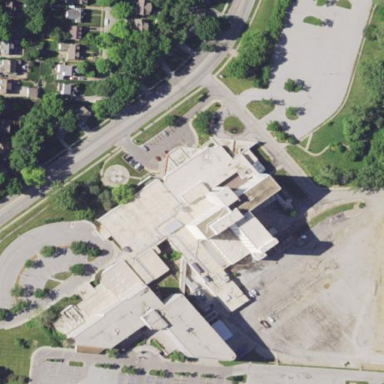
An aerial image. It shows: Hospital building.